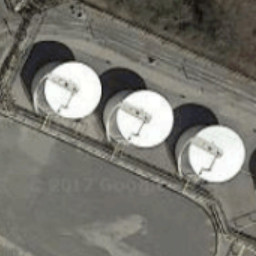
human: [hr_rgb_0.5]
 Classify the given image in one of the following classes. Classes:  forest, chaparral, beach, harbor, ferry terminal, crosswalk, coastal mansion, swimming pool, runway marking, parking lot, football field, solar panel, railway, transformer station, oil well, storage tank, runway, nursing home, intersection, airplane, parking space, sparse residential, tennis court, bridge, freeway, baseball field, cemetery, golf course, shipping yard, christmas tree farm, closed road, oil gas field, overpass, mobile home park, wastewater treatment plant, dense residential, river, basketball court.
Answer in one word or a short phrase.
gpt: storage tank